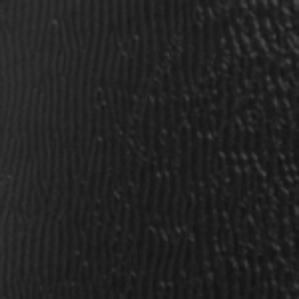
Label: frost